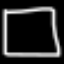
Label: square